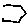
Label: hexagon